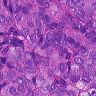
Metastatic tissue present: yes